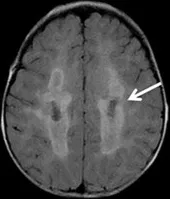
Brain MRI. FLAIR images cavitations in FLAIR sections. Arrows).
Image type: radiology (mri)